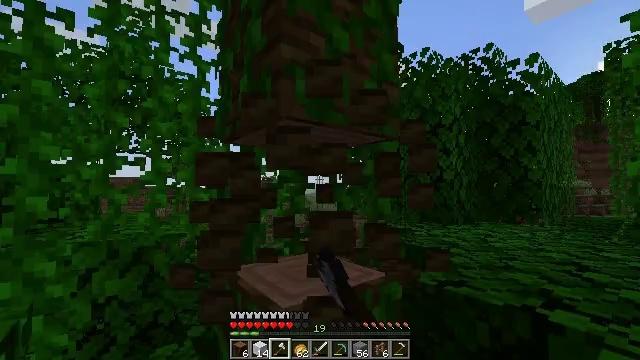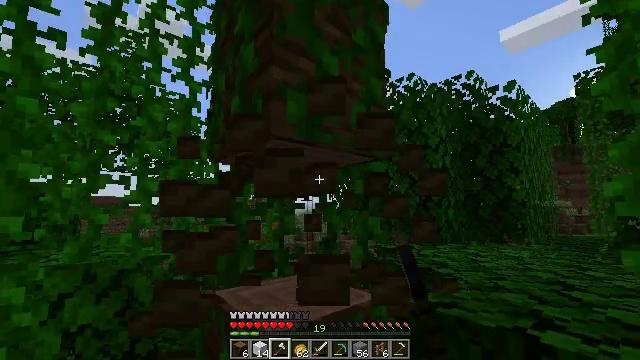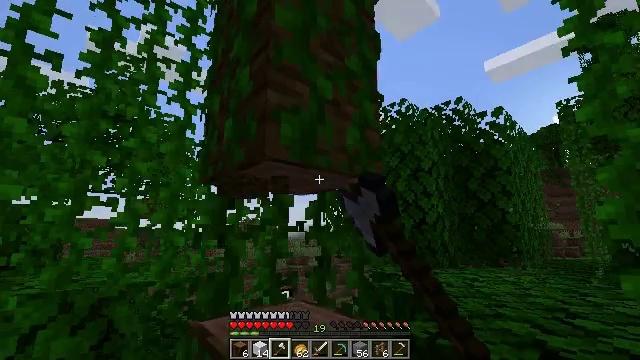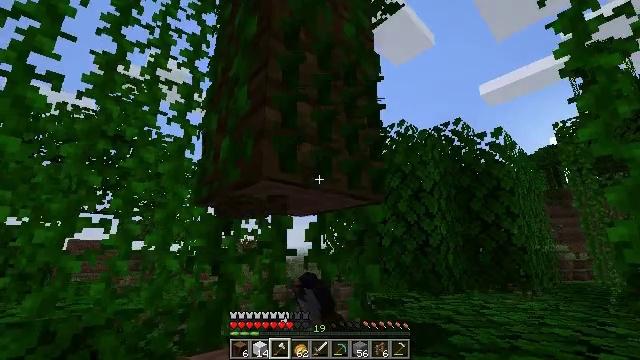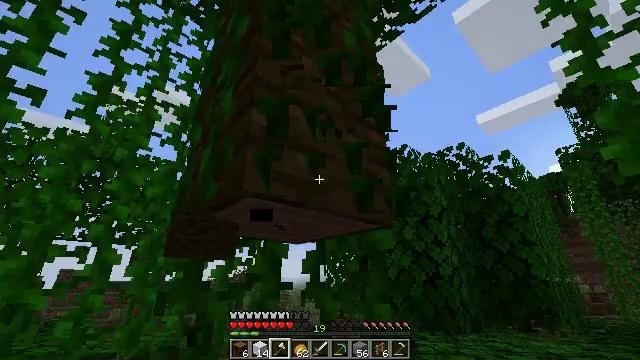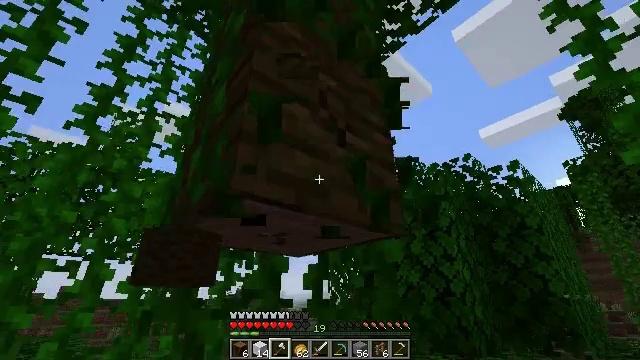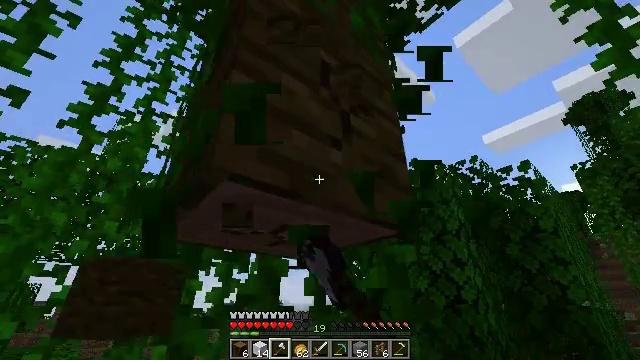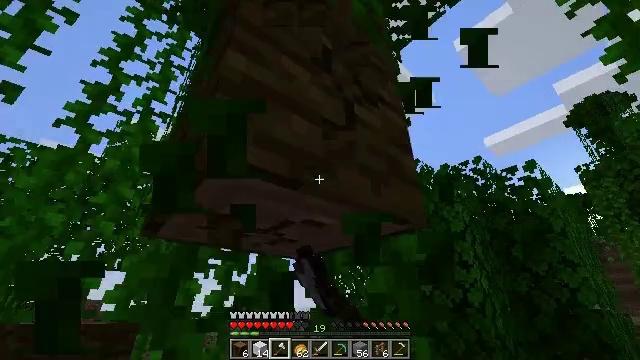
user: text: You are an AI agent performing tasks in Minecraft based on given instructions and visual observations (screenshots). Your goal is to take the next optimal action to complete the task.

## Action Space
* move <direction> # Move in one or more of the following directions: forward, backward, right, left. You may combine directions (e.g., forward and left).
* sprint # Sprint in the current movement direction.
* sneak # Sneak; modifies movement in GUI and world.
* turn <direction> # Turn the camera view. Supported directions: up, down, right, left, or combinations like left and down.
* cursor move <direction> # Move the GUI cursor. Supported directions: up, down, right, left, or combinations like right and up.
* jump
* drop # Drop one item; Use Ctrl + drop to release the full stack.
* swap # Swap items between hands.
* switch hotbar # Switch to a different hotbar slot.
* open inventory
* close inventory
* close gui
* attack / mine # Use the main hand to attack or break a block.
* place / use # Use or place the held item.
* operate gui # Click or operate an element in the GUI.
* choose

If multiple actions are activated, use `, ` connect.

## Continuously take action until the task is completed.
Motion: motion action
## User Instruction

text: Remove and gather vines.
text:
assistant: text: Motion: turn right and up, attack / mine
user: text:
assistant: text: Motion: move forward, turn right and up, attack / mine
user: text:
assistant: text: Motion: move forward, turn up, attack / mine
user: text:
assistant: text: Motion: move forward, turn up, attack / mine
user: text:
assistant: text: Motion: move forward, turn up, attack / mine
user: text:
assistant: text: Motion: turn up, attack / mine
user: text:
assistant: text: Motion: attack / mine
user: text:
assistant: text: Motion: attack / mine